Question: I have a project under version control (SVN), and I am using netbenas 7.3.1 as IDE. Fortunately netbeans recognized the version control from the start, and now uses different colors to show modified, new, etc files as following:

For the second project, I am using Eclipse 3.8 (basically, Eclipse IDE is integrated into the software, and I prefer to stick with that). This project is also under version control (git), but Eclipse does not recognize it. I found out that the version control settings in Eclipse is in Team | share Project, but still can not make it work!
How can I enable version control for my second project in Eclipse in a way that I also get the coloring feature (for modified, new files, etc).
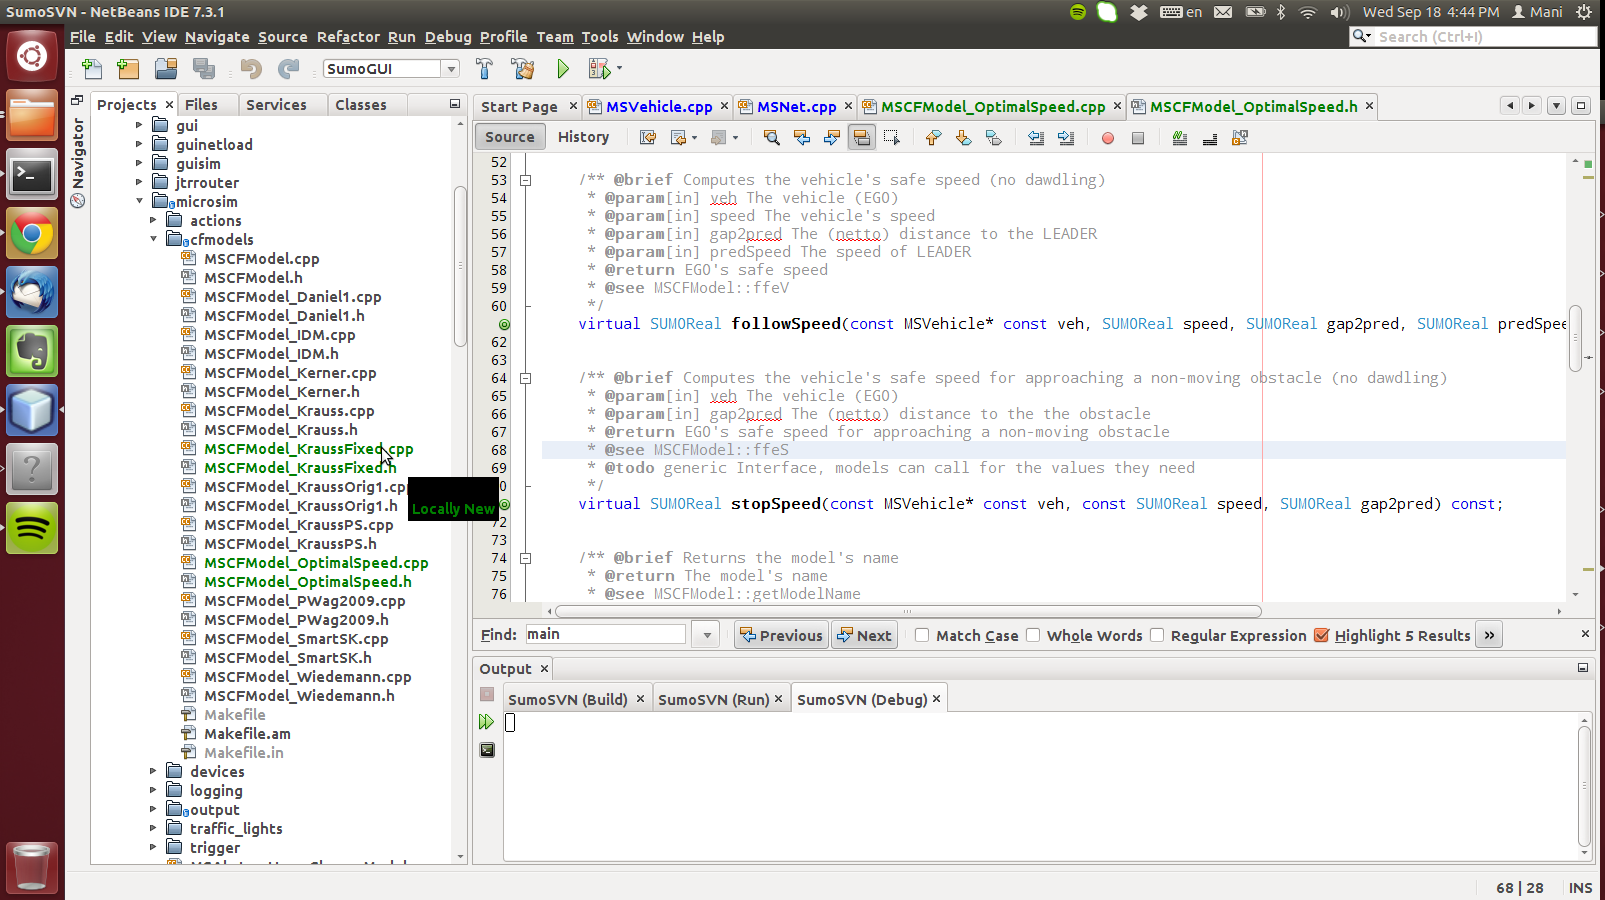
Answer: You need EGit Team provider and it is included into <URL> or you can install it from default eclipse update site from "Collaboration" category. Add git local repository clone into Git Repositories View and use "Import Projects..." from context menu to import projects from working area into workspace. After import projects are gonna be recognized as shared through git.